Question: My goal is to have two rows and three columns of plots using matplotlib. Each graph in the top row will contain two data series, and two y-axes. I want to make the scales on each axis line up so that the corresponding data series are directly comparable. Right now I have it so that the primary y-axis on each graph is aligned, but I can't get the secondary y-axes to align. Here is my current code:
'''
import matplotlib.pyplot as plt
import pandas as pd
excel_file = 'test_data.xlsx'
sims = ['Sim 02', 'Sim 01', 'Sim 03']
if __name__ == '__main__':
data = pd.read_excel(excel_file, skiprows=[0, 1, 2, 3], sheetname=None, header=1, index_col=[0, 1], skip_footer=10)
plot_cols = len(sims)
plot_rows = 2
f, axes = plt.subplots(plot_rows, plot_cols, sharex='col', sharey='row')
secondary_ax = []
for i, sim in enumerate(sims):
df = data[sim]
modern = df.loc['Modern']
traditional = df.loc['Traditional']
axes[0][i].plot(modern.index, modern['Idle'])
secondary_ax.append(axes[0][i].twinx())
secondary_ax[i].plot(modern.index, modern['Work'])
axes[1][i].bar(modern.index, modern['Result'])
axes[0][i].set_xlim(12, 6)
if i > 0:
secondary_ax[0].get_shared_y_axes().join(secondary_ax[0], secondary_ax[i])
# secondary_ax[0].get_shared_y_axes().join(x for x in secondary_ax)
plt.show()
'''
The solution I tried (Both the line in the if statement, and the last line before plt.show()) were solutions to similar questions, however it didn't resolve my issue. Nothing breaks, the secondary axes just aren't aligned.

I also tried adding an extra row in the plt.subplots method and using twinx() to combined the first two rows, but it created an empty second row of plots none-the-less.
As a fall back I think I could manually check each axes for the maxes and mins, and loop through each to update manually, but I'd love to find a cleaner solution if one is out there, and anyone has any insight. Thanks.
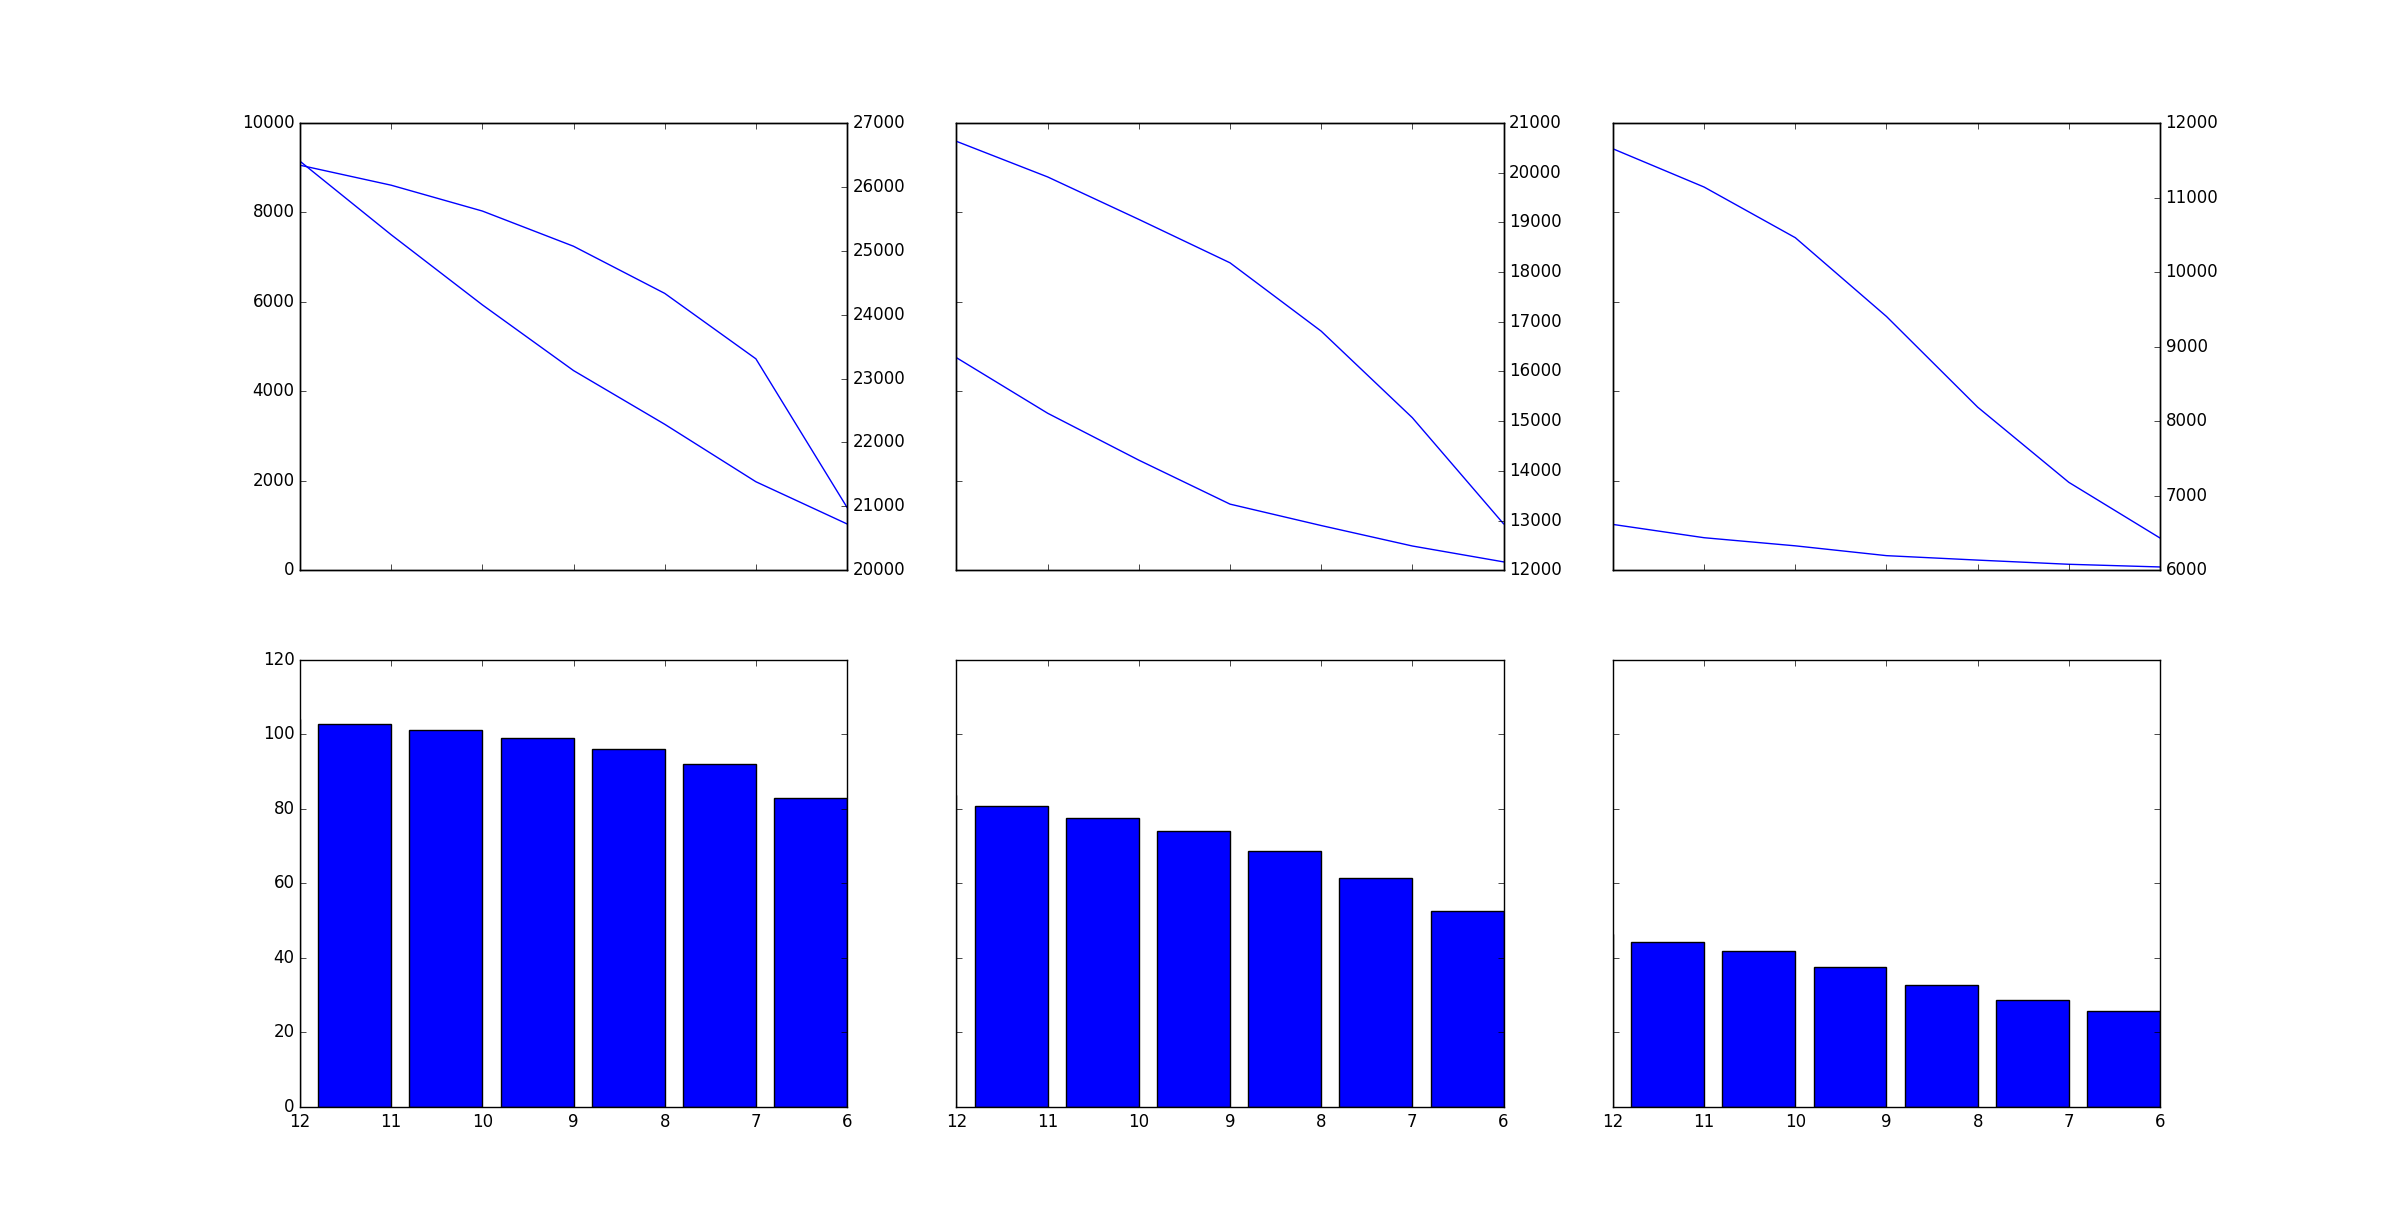
Answer: You just need to share the y axes before plotting your data:
'''
import numpy as np
import matplotlib.pyplot as plt
import pandas as pd
# excel_file = 'test_data.xlsx'
sims = ['Sim 02', 'Sim 01', 'Sim 03']
if __name__ == '__main__':
# data = pd.read_excel(excel_file, skiprows=[0, 1, 2, 3], sheetname=None, header=1, index_col=[0, 1], skip_footer=10)
modern = pd.DataFrame(np.random.randint(0, 100, (100, 3)), columns=sims)
traditional = pd.DataFrame(np.random.randint(10, 30, (100, 3)), columns=sims)
traditional[sims[1]] = traditional[sims[1]] + 40
traditional[sims[2]] = traditional[sims[2]] - 40
data3 = pd.DataFrame(np.random.randint(0, 100, (100, 3)), columns=sims)
plot_cols = len(sims)
plot_rows = 2
f, axes = plt.subplots(plot_rows, plot_cols, sharex='col', sharey='row', figsize=(30, 10))
secondary_ax = []
for i, sim in enumerate(sims):
df = data[sim]
modern_series = modern[sim]
traditional_series = traditional[sim]
idle = data3
axes[0][i].plot(modern_series.index, modern_series)
secondary_ax.append(axes[0][i].twinx())
if i > 0:
secondary_ax[0].get_shared_y_axes().join(secondary_ax[0], secondary_ax[i])
secondary_ax[i].plot(traditional_series.index, traditional_series)
# axes[1][i].bar(data3.index, data3)
axes[0][i].set_xlim(12, 6)
plt.show()
'''
<URL>